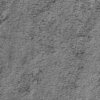
Label: not_dusty